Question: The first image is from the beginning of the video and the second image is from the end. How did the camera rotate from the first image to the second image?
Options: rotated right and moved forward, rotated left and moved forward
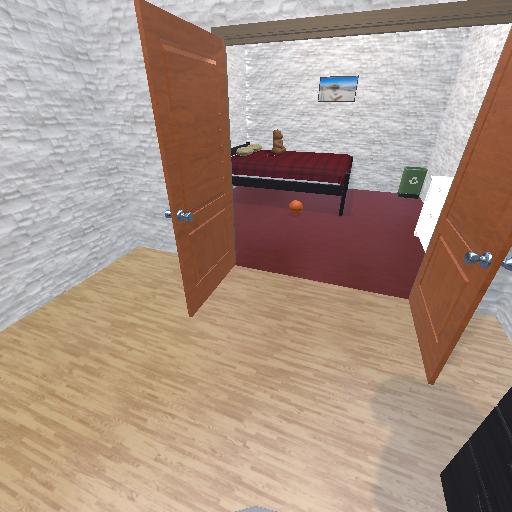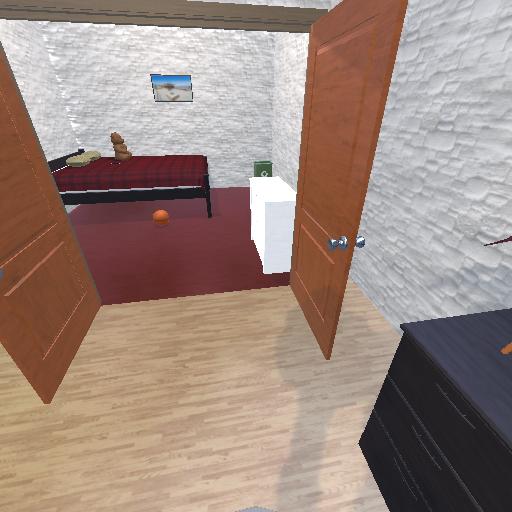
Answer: rotated right and moved forward